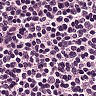
Metastatic tissue present: no